Question: I have an excel document, where based on a cell's value, I should enable or disable some cells in a row, let's say the condition equals 1, then in the condition's row, two fields should be editable, the rest should be read only. I tried to apply validation to the fields but I can't seem to figure out the formula. How should I make the F1 field read only when the condition is 1 but editable when not? I should check whether the condition is empty and a specific value.

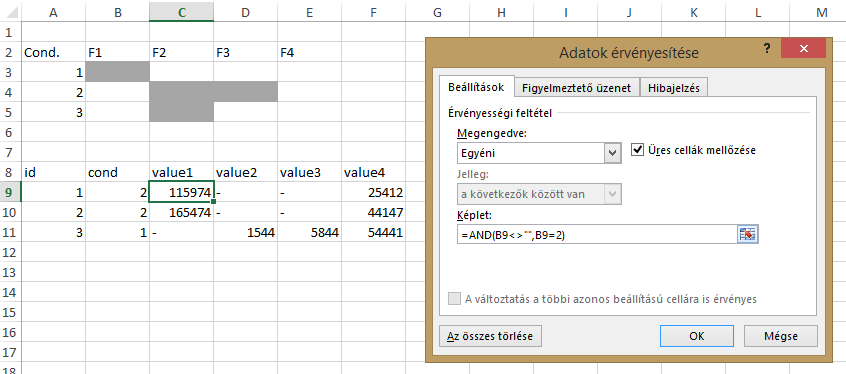
Answer: I don't see why you shouldn't be able to do this.
If you have your custom rule for F1 as:-
'''
=B3<>1
'''
and B3 contains
'''
=A3
'''
Then if A3 is set to 1, you won't be able to type anything into F1, but if it is set to anything else, you will be able to type any value into F1.
You could set a rule
'''
=C3<>1
'''
for F2, etc. but it would be easier if the conditions were arranged column-wise so you could copy the rules for F1 down to other cells in column F.